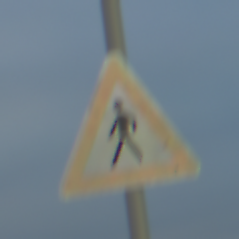
Verkehrszeichen: FussgaengerRechts
Umgebung: Outdoor, Beach
Tageszeit: SunriseSunset
Wetter: PartlyCloudy
Licht: Natural
Jahreszeit: NotSpecified
Kontrast: LowContrast